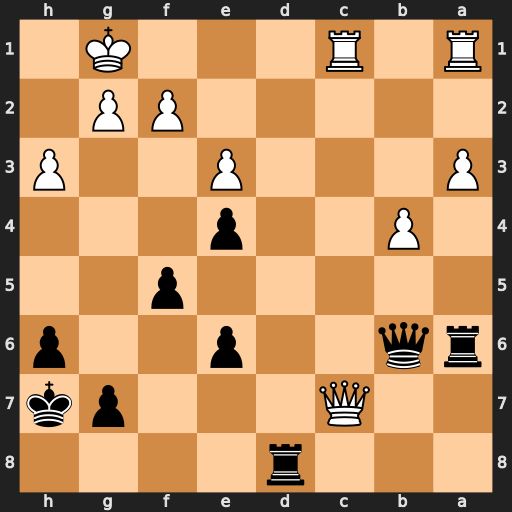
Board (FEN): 3r4/2Q3pk/rq2p2p/5p2/1P2p3/P3P2P/5PP1/R1R3K1
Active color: b
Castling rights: -
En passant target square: -
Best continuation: Rd1+ Rxd1 Qxc7